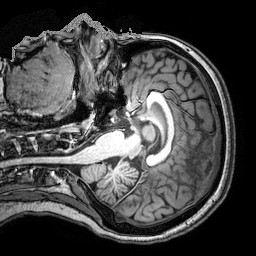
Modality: T1w
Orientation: coronal
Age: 24
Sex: female
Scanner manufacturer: philips
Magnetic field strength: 3 T
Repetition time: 8.085 s
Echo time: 3.697 s